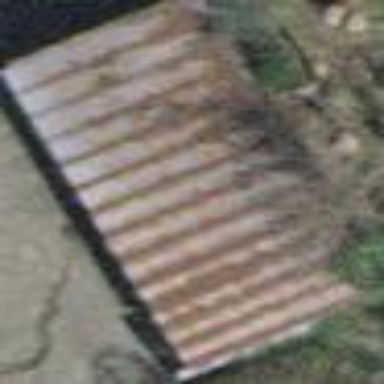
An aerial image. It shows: View of roof of building.